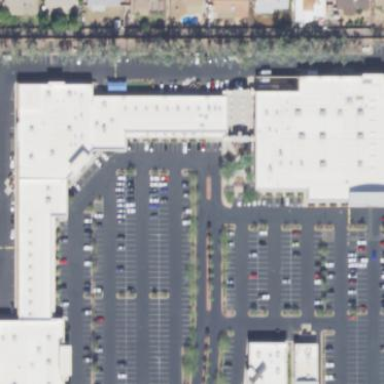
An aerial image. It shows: Retail building.